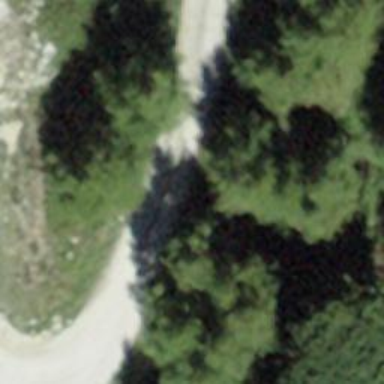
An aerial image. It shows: Intermediate difficulty classic hiking trail.